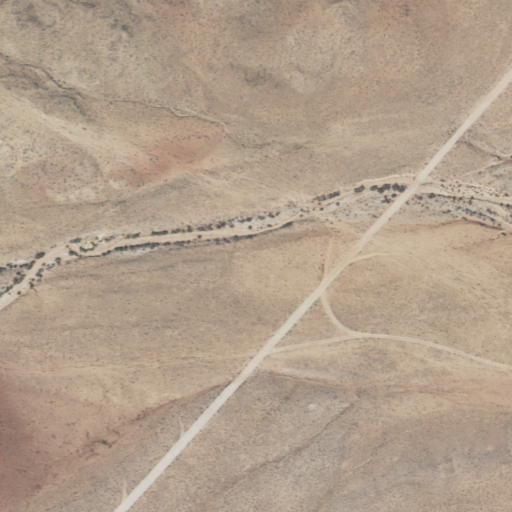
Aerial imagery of valley in Arizona named Seegmiller Canyon containing shrub and grassland